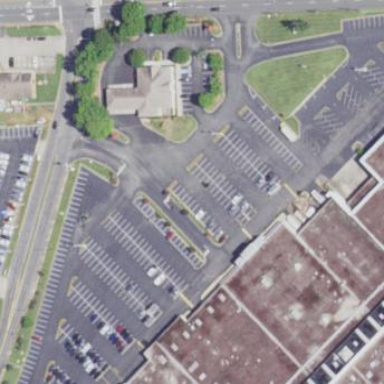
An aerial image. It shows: Parking area.